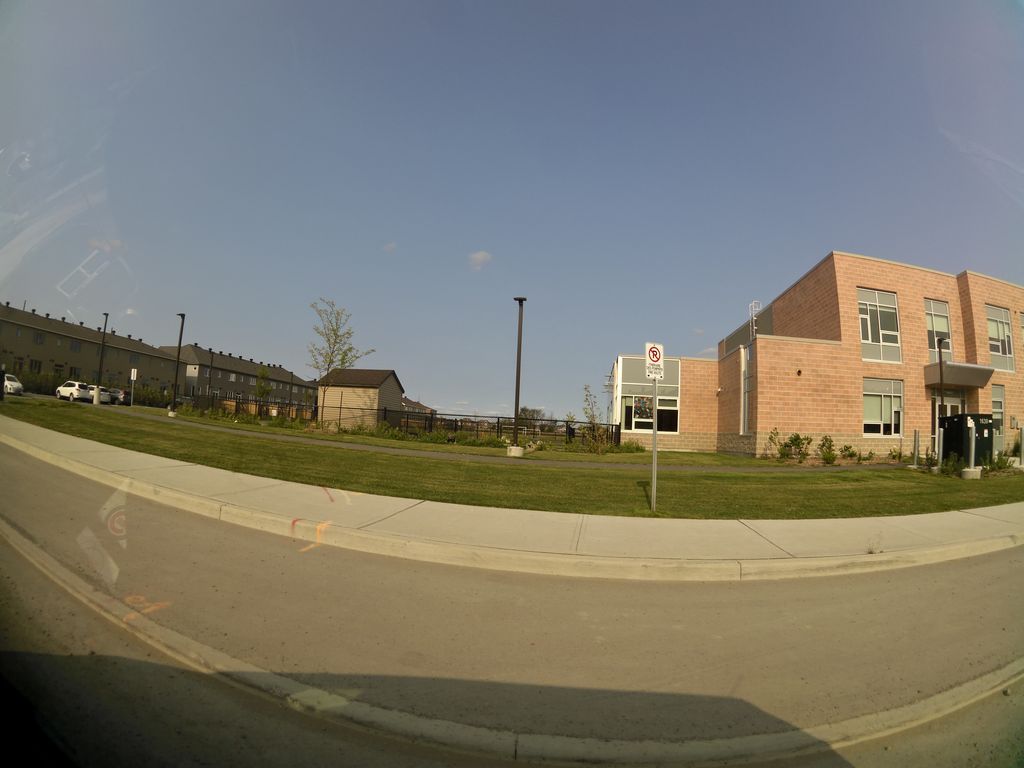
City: ottawa-gatineau